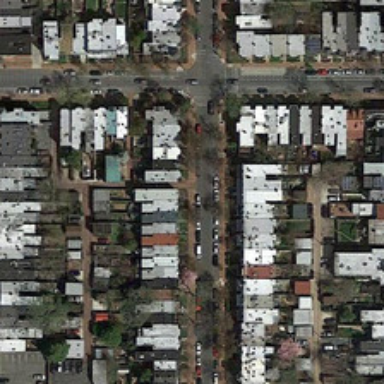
There is an intersection of two roads with parked cars in the residential area .